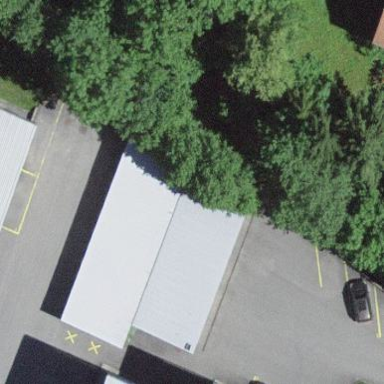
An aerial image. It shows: Group of garages.